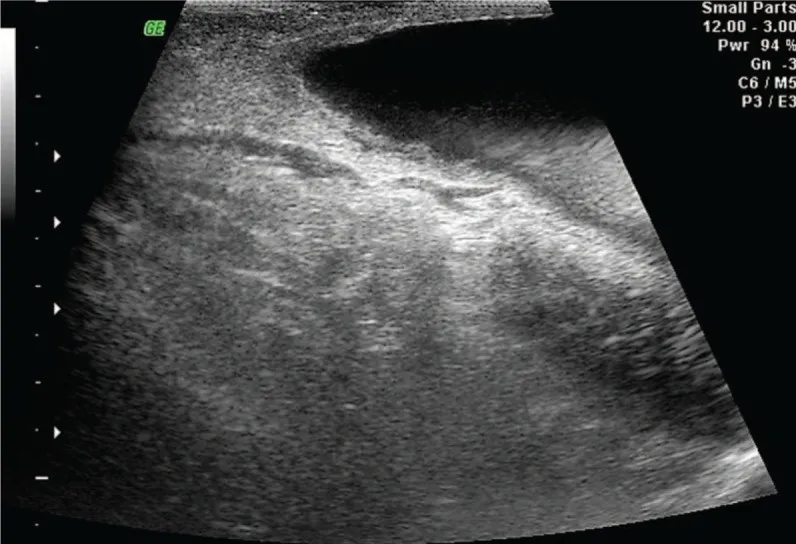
Ultrasonography image of a subcutaneous anechoic, fluid filled mass located near to the right superficial inguinal ring.
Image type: radiology (ultrasound)